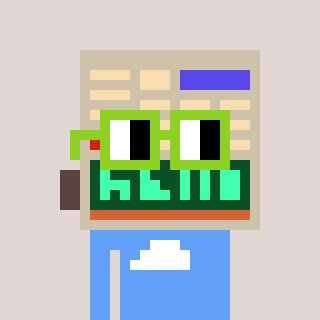
a pixel art character with square light green glasses, a calculator-shaped head and a blue-colored body on a warm background